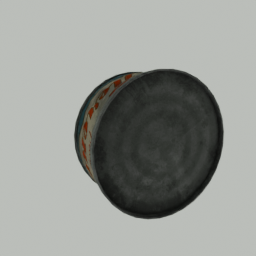
Label: tools